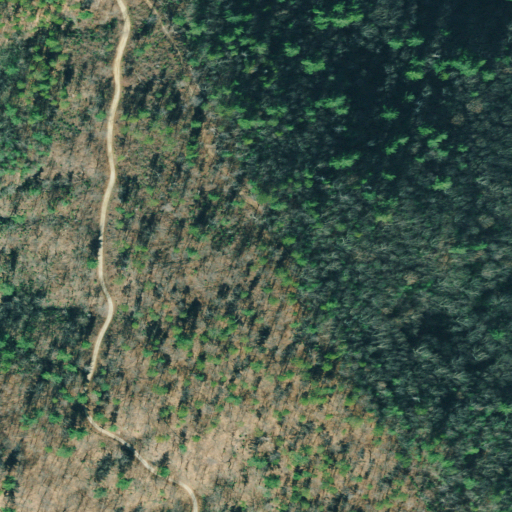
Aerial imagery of ridge(s) in Georgia named Dan Ridge containing mixed forest and deciduous forest